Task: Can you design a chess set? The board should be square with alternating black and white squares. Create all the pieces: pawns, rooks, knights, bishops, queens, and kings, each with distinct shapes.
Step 5224:
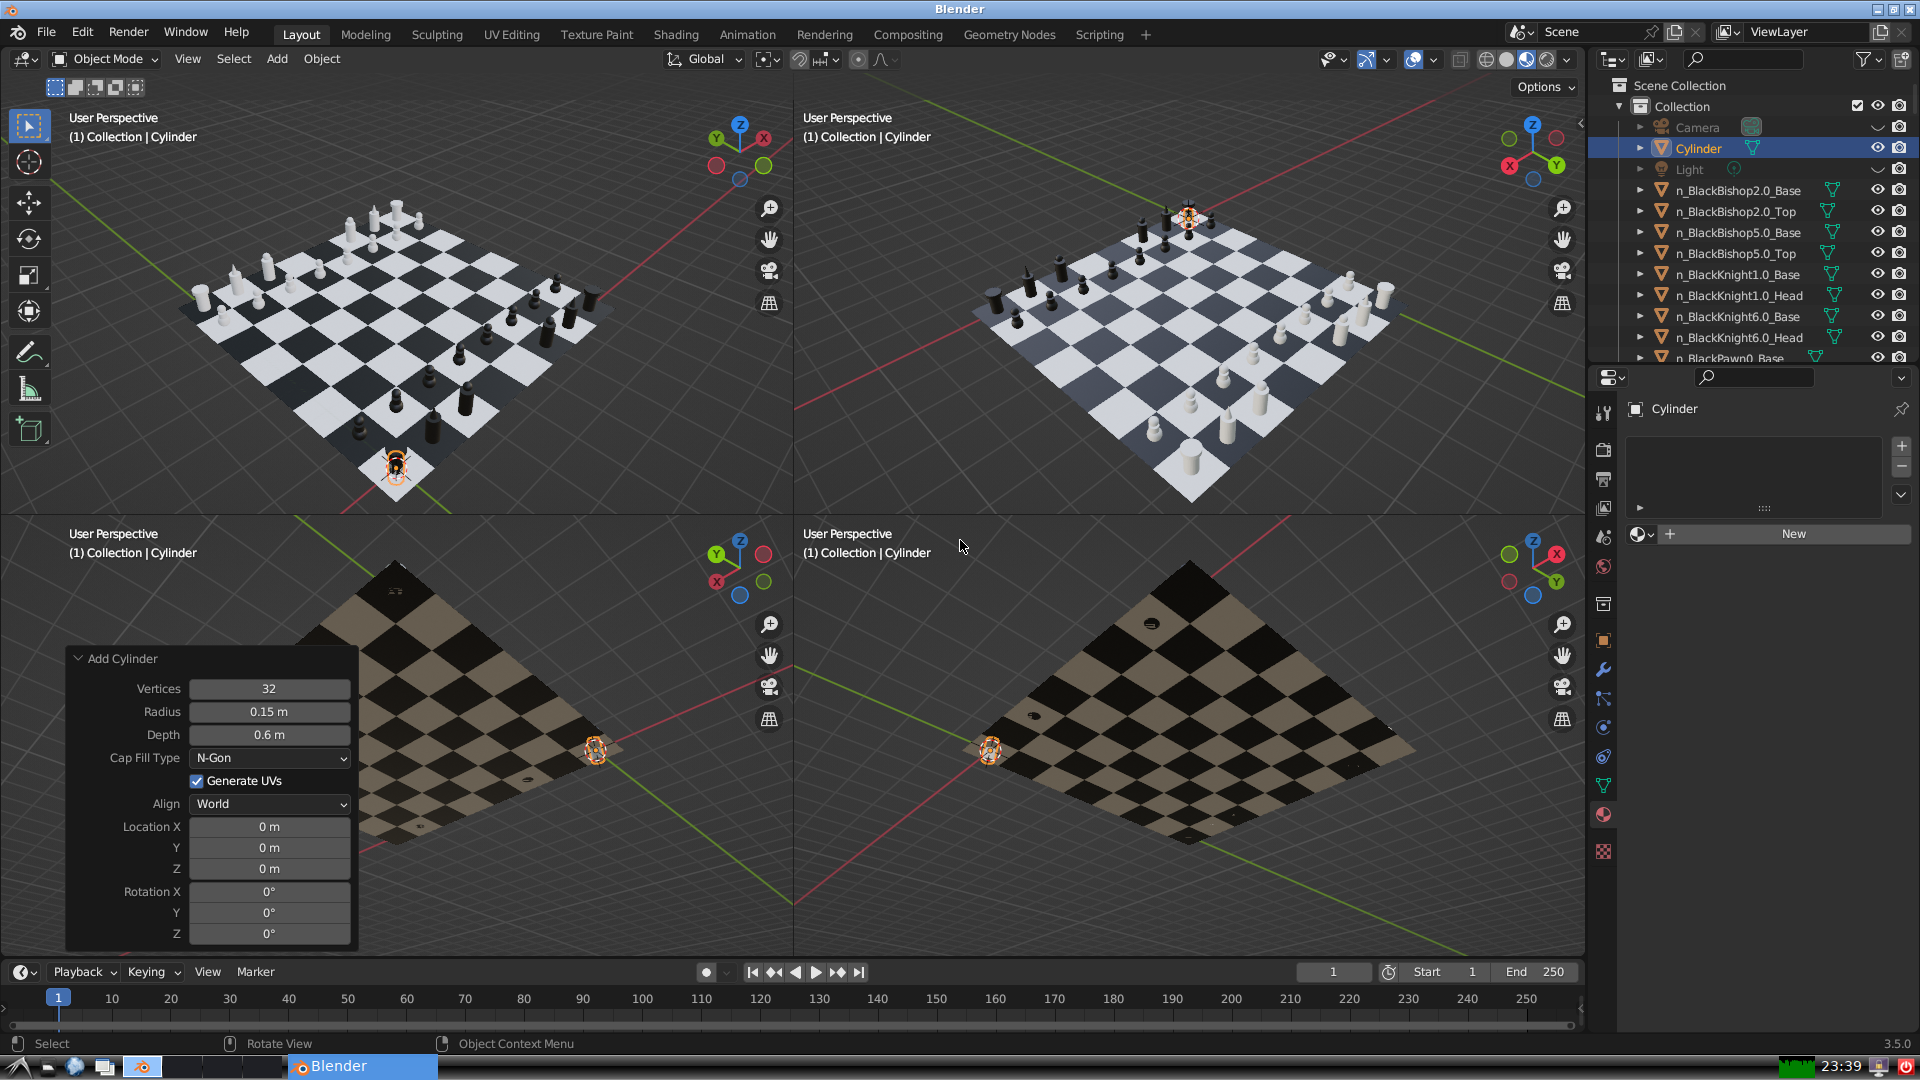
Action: {"mouse_move": [270, 731]}